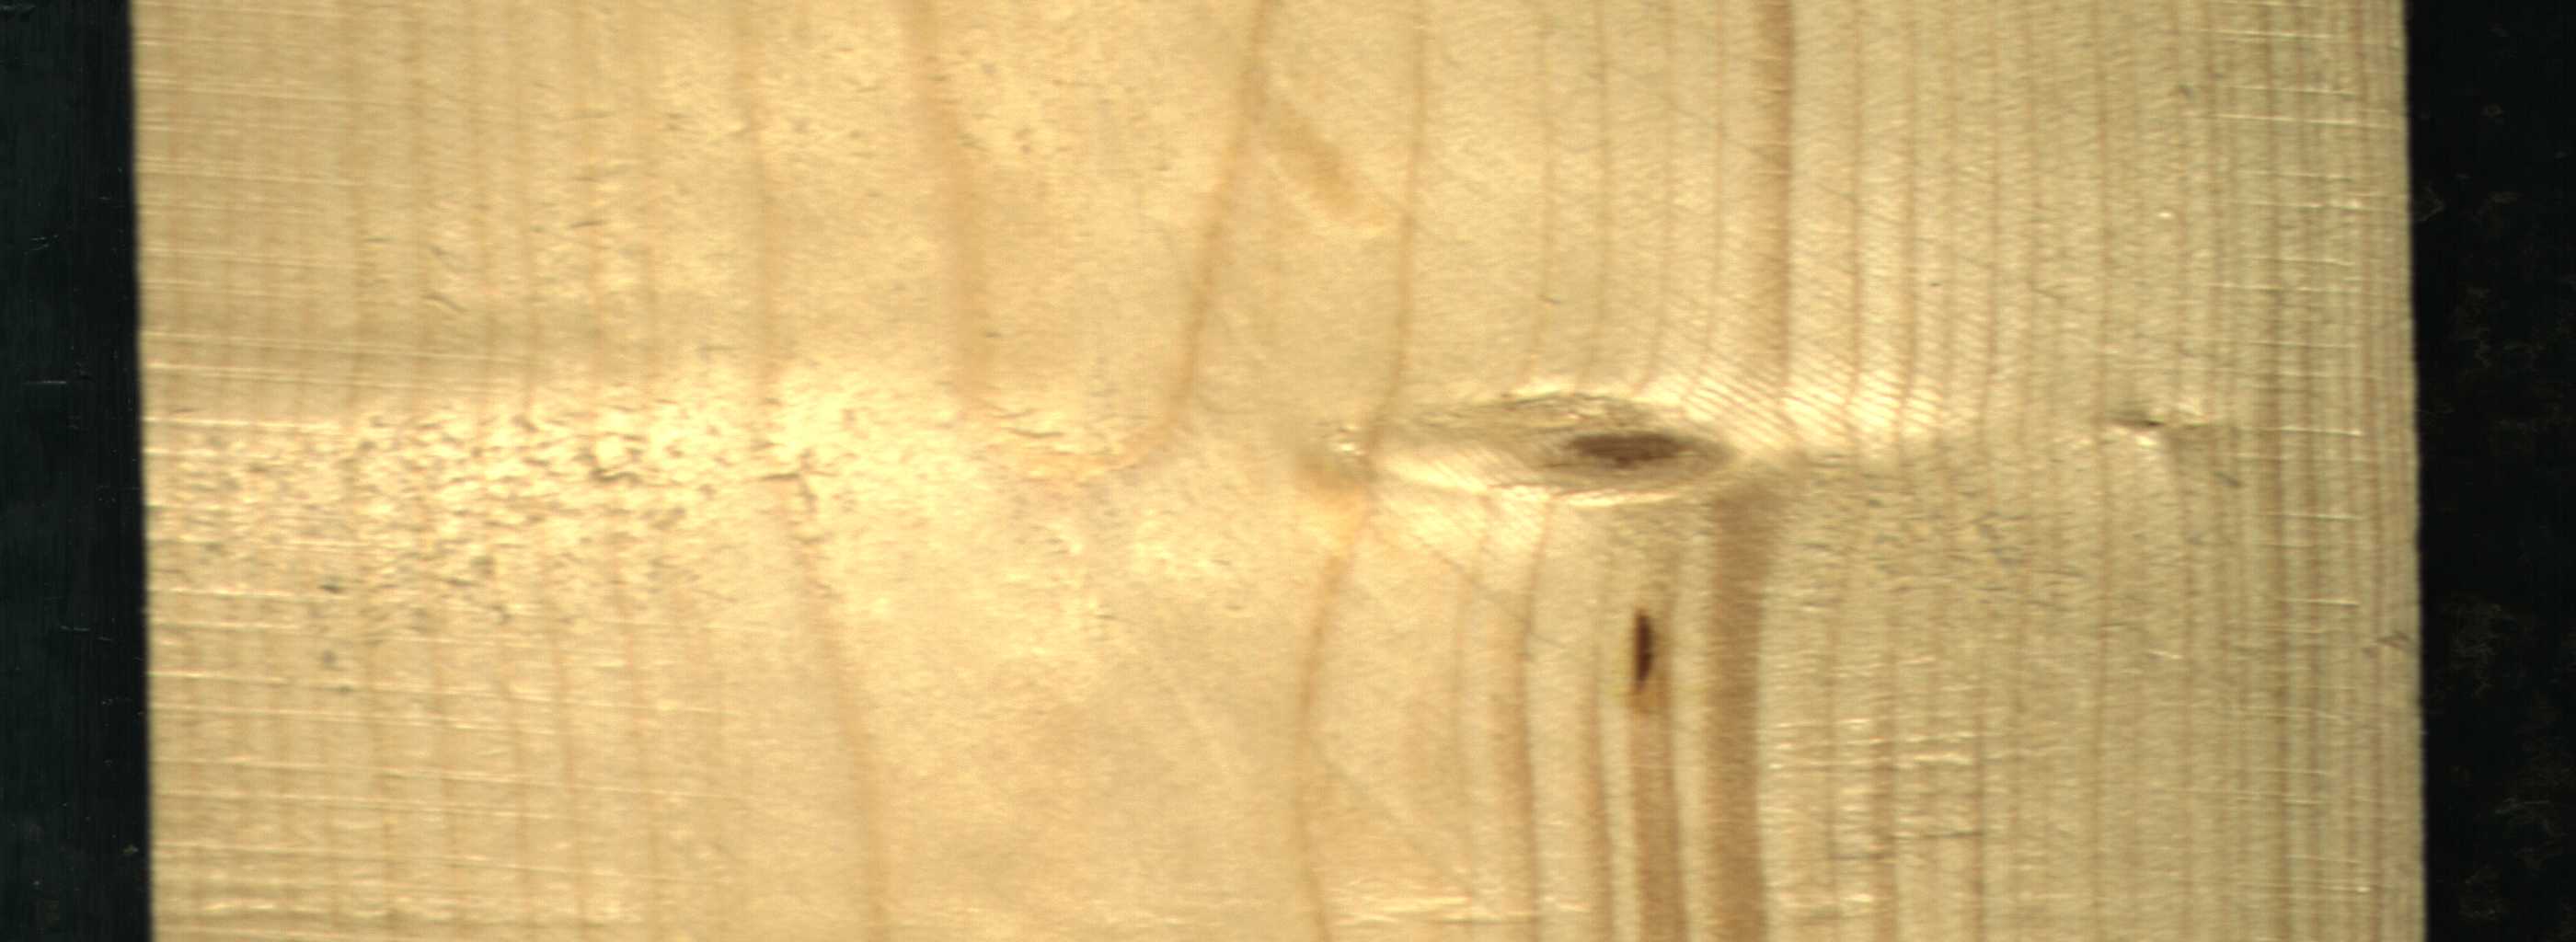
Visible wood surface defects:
resin
Live_Knot